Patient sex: M
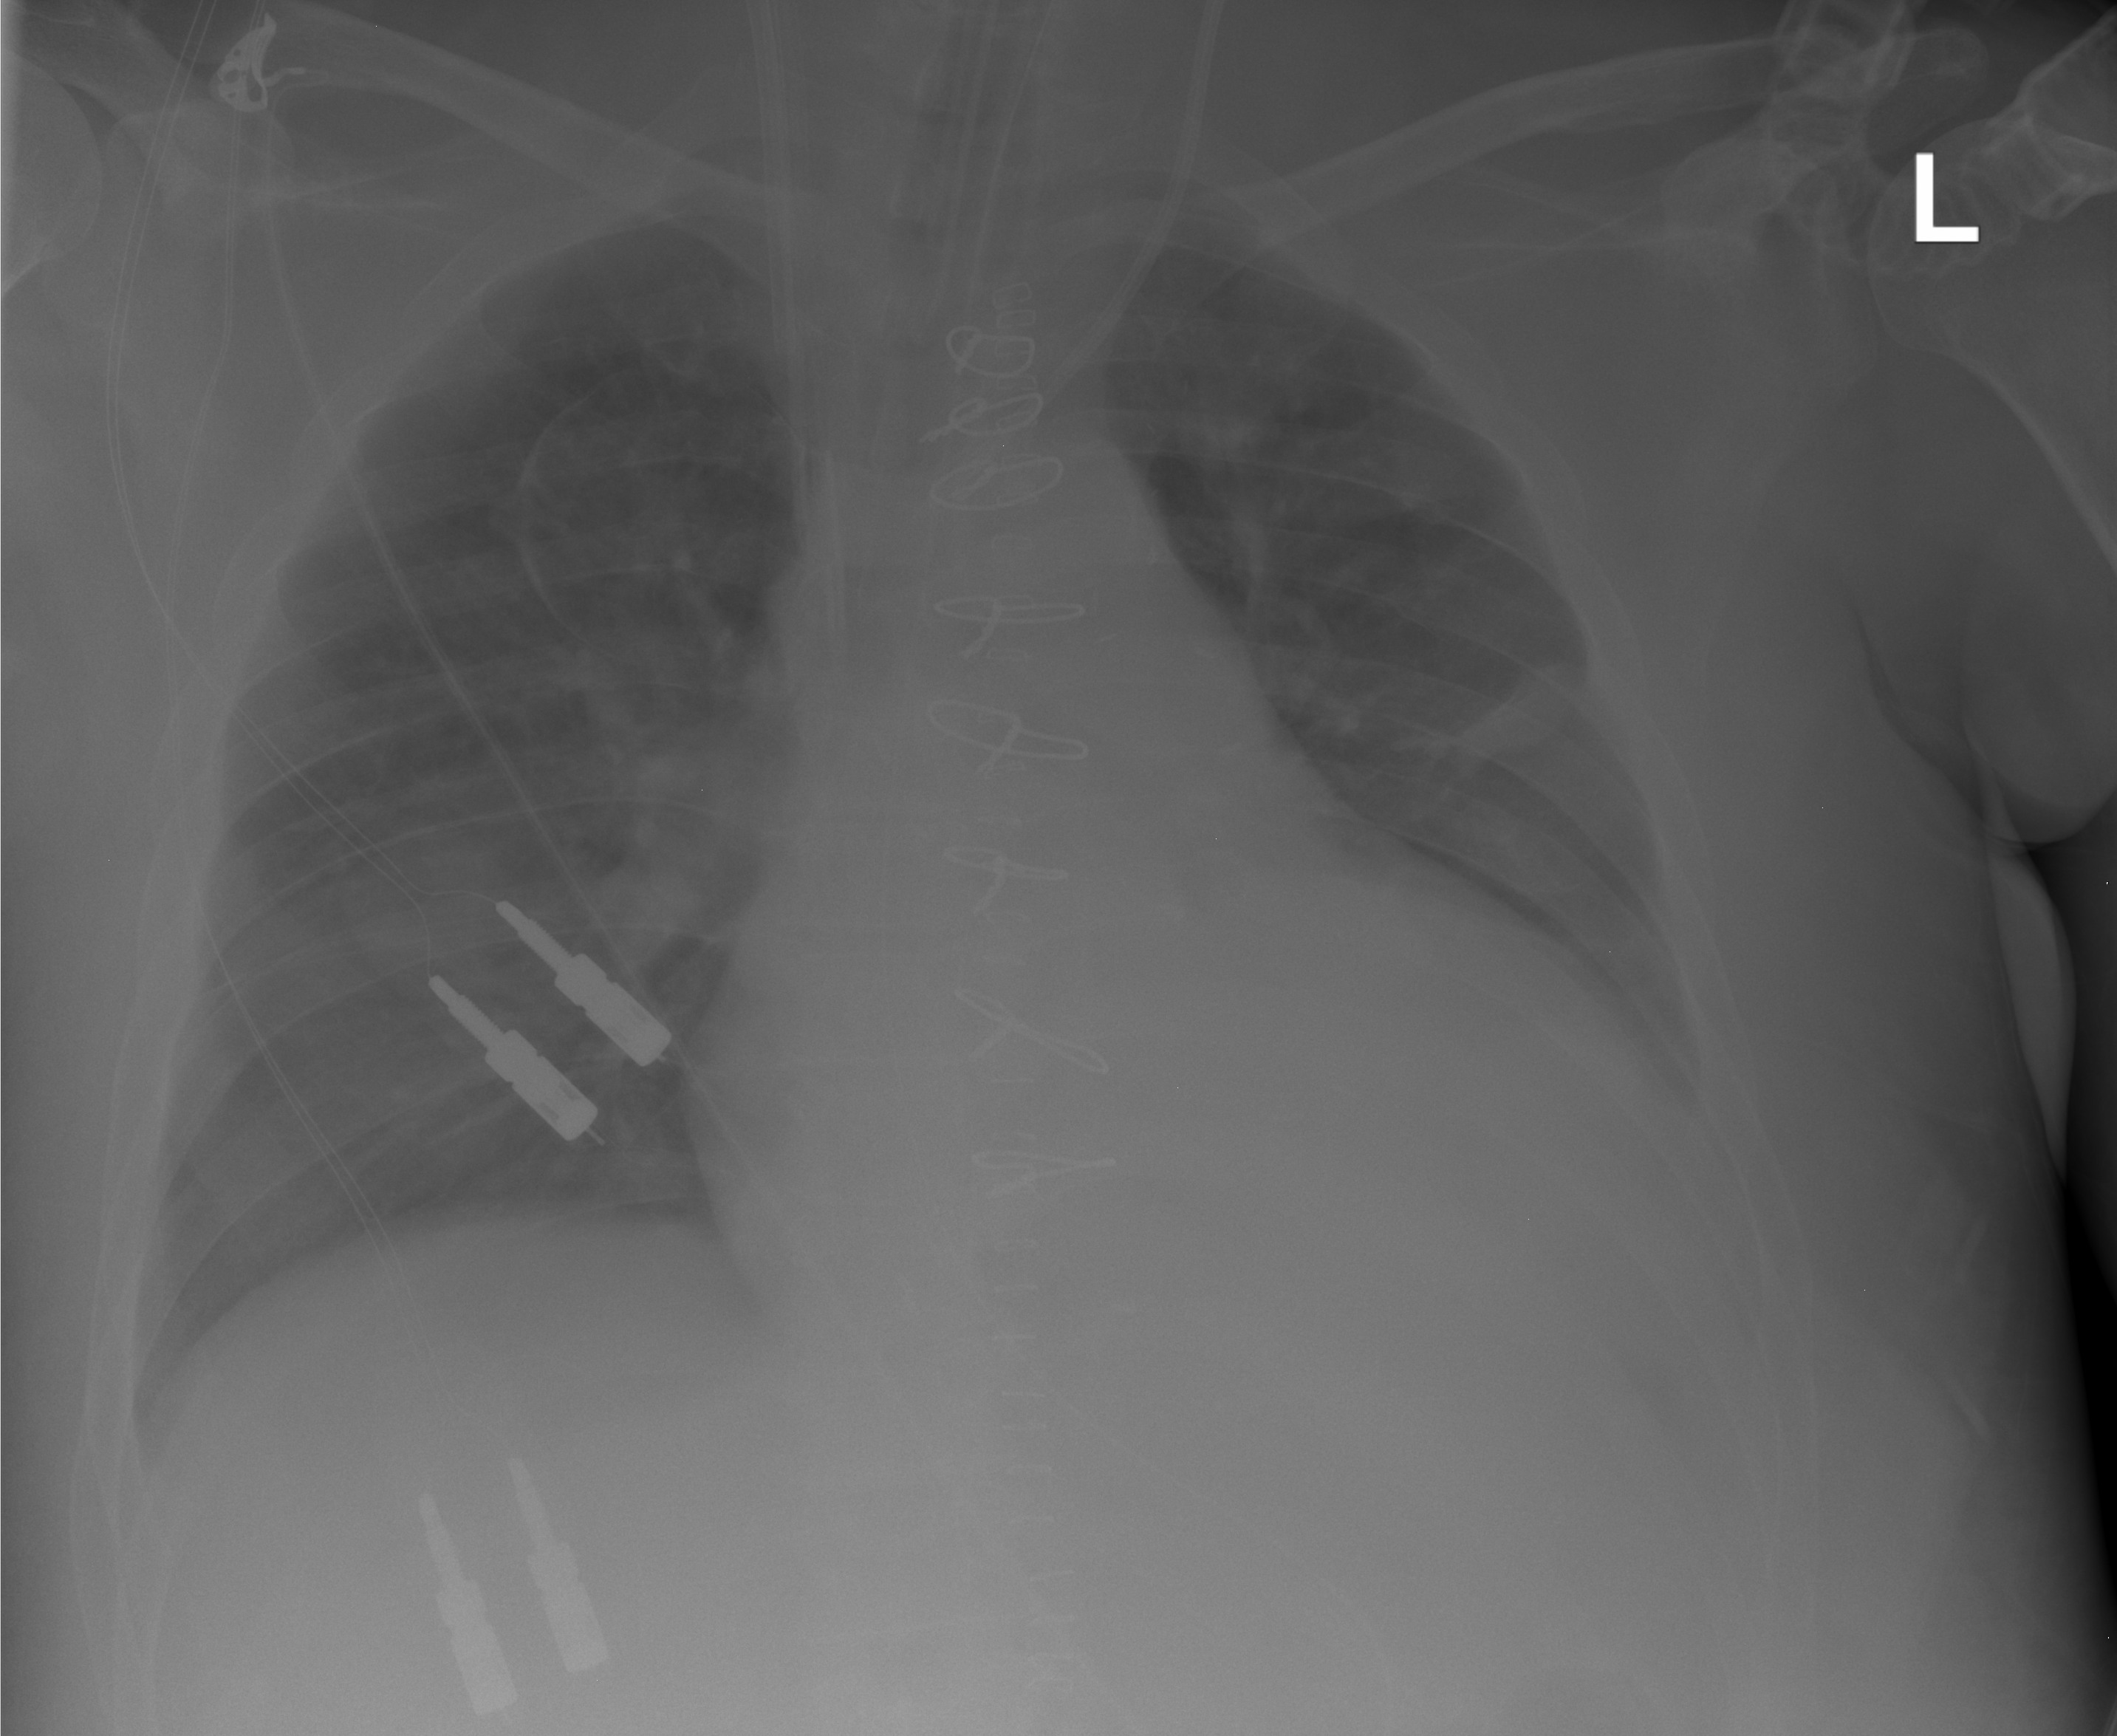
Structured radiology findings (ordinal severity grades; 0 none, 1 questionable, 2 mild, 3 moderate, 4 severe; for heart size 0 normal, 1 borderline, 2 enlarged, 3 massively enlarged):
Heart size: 2
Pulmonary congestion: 2
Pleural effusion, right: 0
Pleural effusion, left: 0
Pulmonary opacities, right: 2
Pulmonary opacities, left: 2
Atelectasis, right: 0
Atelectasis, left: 2